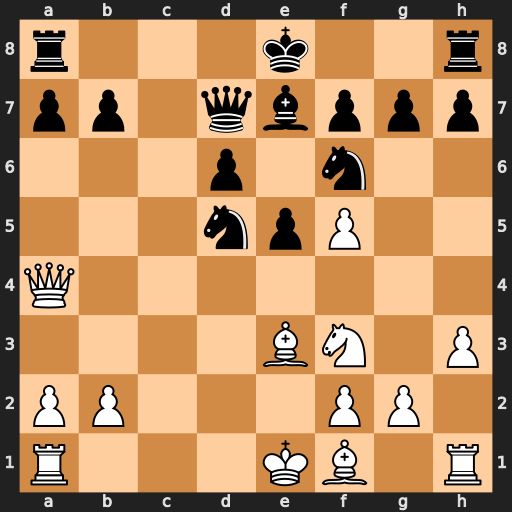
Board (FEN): r3k2r/pp1qbppp/3p1n2/3npP2/Q7/4BN1P/PP3PP1/R3KB1R
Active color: w
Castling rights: KQkq
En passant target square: -
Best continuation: Bb5 a6 Bxd7+